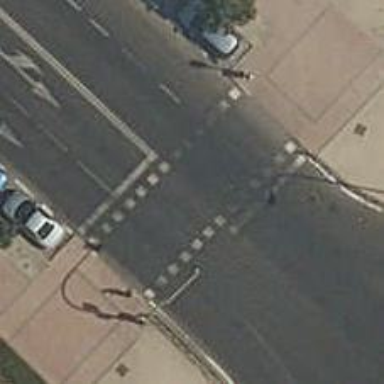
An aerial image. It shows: Road crossing with traffic signals.